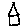
Label: house